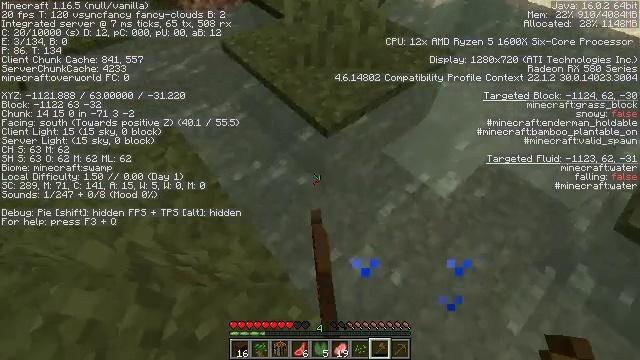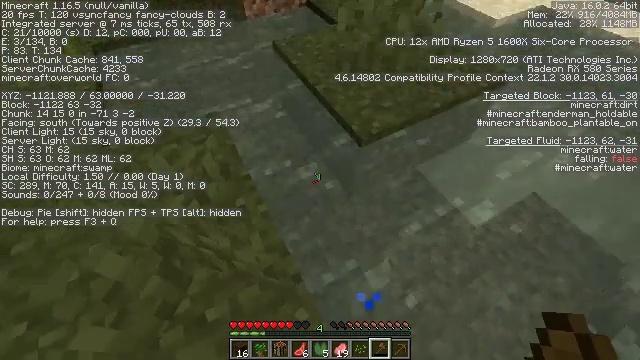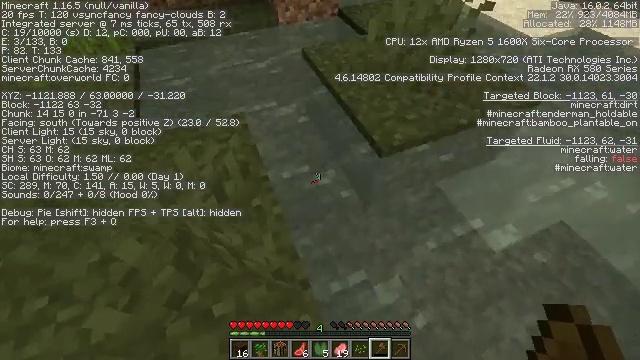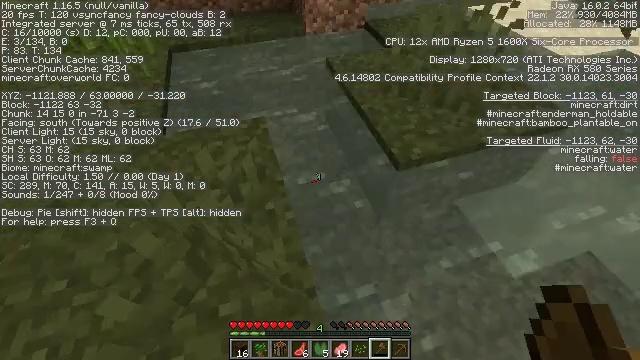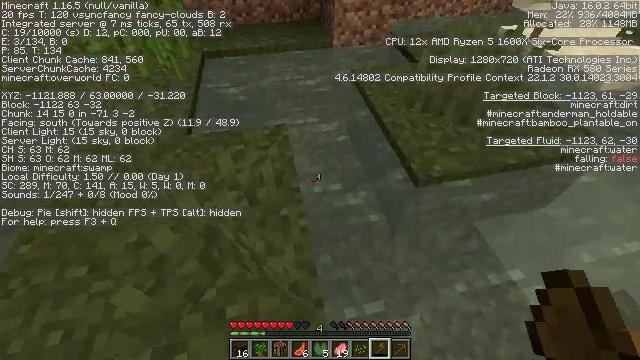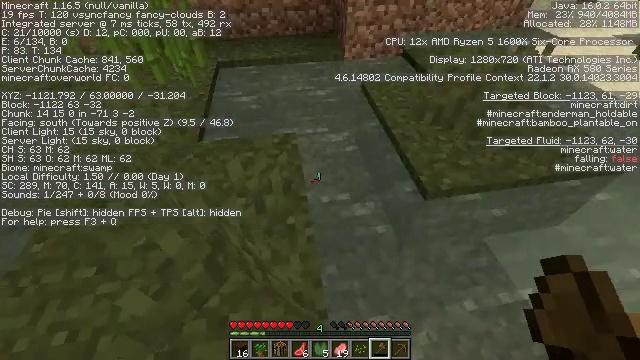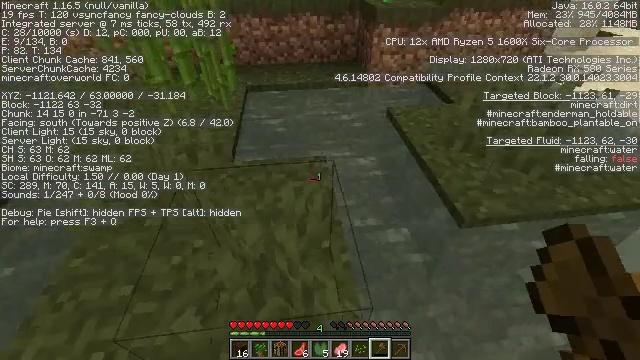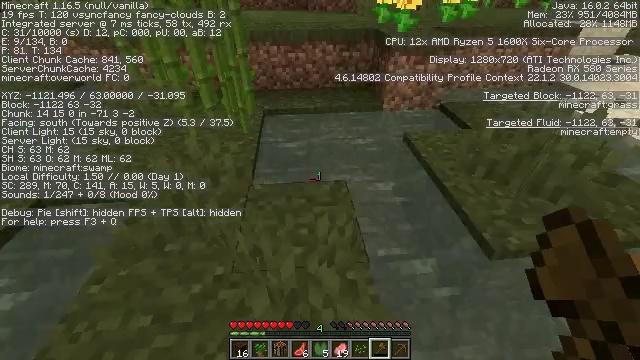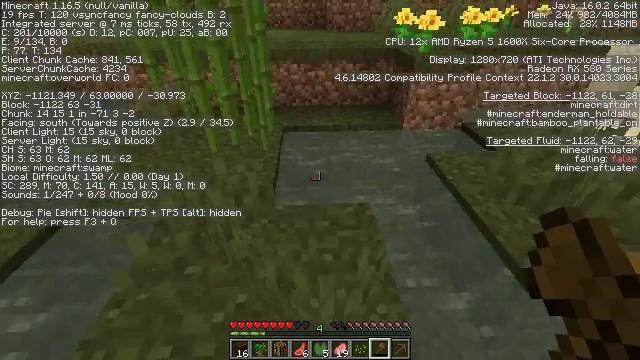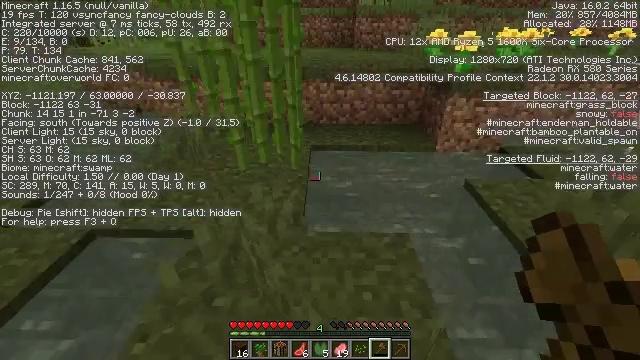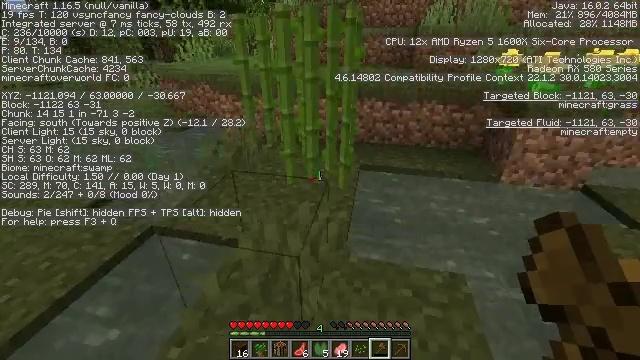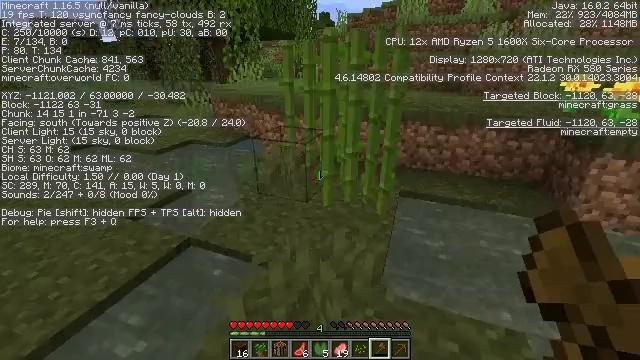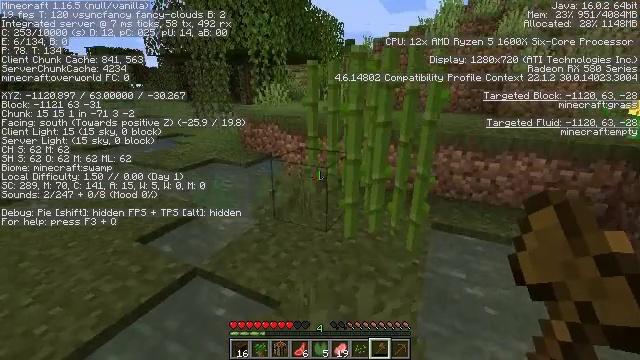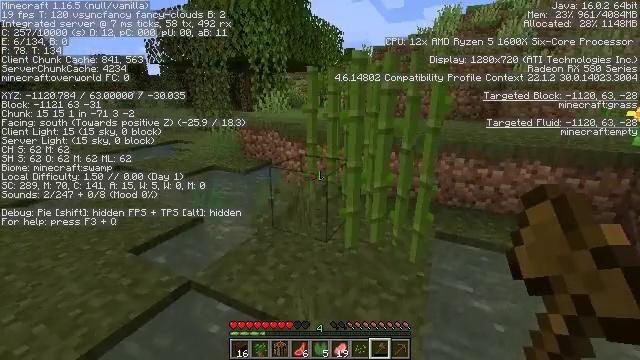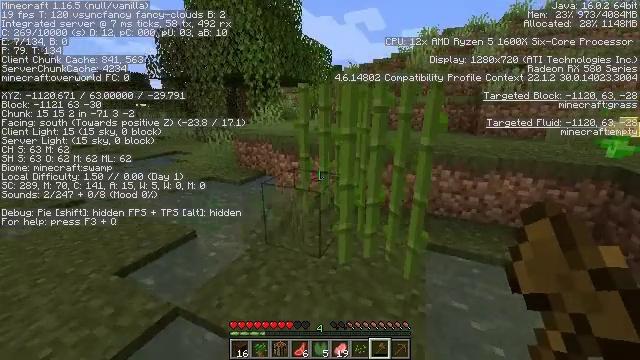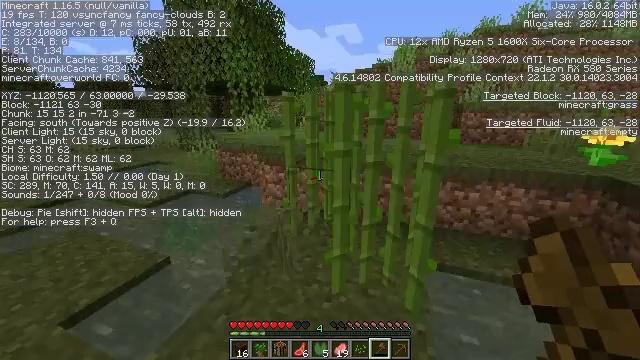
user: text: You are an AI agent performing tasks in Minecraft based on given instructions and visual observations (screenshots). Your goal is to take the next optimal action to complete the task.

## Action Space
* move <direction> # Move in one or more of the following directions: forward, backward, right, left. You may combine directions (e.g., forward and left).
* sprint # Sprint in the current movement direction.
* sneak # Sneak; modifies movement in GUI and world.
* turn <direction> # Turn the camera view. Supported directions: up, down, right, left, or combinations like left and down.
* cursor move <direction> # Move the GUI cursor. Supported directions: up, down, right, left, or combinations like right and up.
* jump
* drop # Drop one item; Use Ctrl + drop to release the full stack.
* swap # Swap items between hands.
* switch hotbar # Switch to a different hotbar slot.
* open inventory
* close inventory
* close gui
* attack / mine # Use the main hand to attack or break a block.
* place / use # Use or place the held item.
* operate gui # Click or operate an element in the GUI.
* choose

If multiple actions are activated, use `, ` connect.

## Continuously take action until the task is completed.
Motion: motion action
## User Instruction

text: Collect sugar cane near water sources.
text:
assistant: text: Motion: turn left and up
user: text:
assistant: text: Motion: turn left and up
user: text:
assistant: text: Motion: turn left and up
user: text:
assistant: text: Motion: turn left and up
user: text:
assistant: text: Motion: move left, turn left and up
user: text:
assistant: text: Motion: move left, turn left and up
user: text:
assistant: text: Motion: move forward and move left, turn left and up
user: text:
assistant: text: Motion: move forward and move left, turn left and up
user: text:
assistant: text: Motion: move forward and move left, turn left and up
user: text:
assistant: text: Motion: move forward, turn left and up
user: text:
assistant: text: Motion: move forward, turn left and up
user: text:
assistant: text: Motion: move forward, sprint, turn left and up
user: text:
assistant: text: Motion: move forward, sprint, turn up
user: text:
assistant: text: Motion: move forward, sprint, turn right and up
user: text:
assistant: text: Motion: move forward, sprint, turn right
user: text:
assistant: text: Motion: move forward, turn right and up
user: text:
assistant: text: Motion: move forward, turn right
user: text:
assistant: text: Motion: move forward, turn right
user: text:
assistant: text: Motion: move forward
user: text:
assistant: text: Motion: move forward
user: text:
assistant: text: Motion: move forward, turn right and down
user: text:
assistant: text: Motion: move forward, turn right and down
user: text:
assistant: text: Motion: turn right and down
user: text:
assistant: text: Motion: turn right and down
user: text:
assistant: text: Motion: turn down, attack / mine
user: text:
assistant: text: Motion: move back, turn left, attack / mine
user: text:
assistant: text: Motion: move back, turn left and up, attack / mine
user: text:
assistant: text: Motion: move back, turn left and up
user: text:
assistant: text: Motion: move back, turn left and up
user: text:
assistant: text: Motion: move back, turn left and up